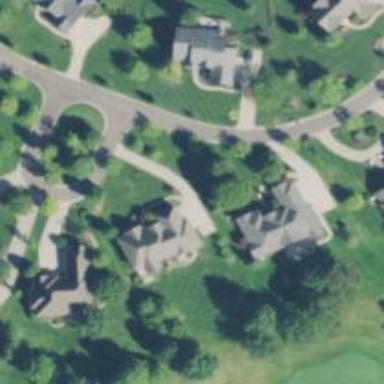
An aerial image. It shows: Path for both roads and golfers.